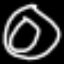
Label: donut